Question: I am currently working (for the first time) with Paypal Payments Pro. I have a registered business account, API username, password, and signature. I also have a (pretty much) complete checkout form. But I have a few issues. The website is for political contributions, meaning I need to collect additional information like Employer and Job title. I would like to have this information sent to and stored on PayPal's servers, and I am not entirely sure how to do this, so I started doing some research. I now have a basic paypal php form that I think works:
'''
<?php
/** DoDirectPayment NVP example;
*
* Process a credit card payment.
*/
$environment = 'sandbox'; // 'sandbox' or 'beta-sandbox' or 'live'
/**
* Send HTTP POST Request
*
* @param string The API method name
* @param string The POST Message fields in &name=value pair format
* @return array Parsed HTTP Response body
*/
function PPHttpPost($methodName_, $nvpStr_) {
global $environment;
// Set up your API credentials, PayPal end point, and API version.
$API_UserName = urlencode('My Username'); // set your api username
$API_Password = urlencode('My Password'); // set your api password
$API_Signature = urlencode('My Signature'); // set your api Signature
$API_Endpoint = "https://api.sandbox.paypal.com";
if("sandbox" === $environment || "beta-sandbox" === $environment) {
$API_Endpoint = "https://api.$environment.paypal.com";
}
$version = urlencode('51.0');
// Set the curl parameters.
$ch = curl_init();
curl_setopt($ch, CURLOPT_URL, $API_Endpoint);
curl_setopt($ch, CURLOPT_VERBOSE, 1);
// Turn off the server and peer verification (TrustManager Concept).
curl_setopt($ch, CURLOPT_SSL_VERIFYPEER, FALSE);
curl_setopt($ch, CURLOPT_SSL_VERIFYHOST, FALSE);
curl_setopt($ch, CURLOPT_RETURNTRANSFER, 1);
curl_setopt($ch, CURLOPT_POST, 1);
// Set the API operation, version, and API signature in the request.
$nvpreq = "METHOD=$methodName_&VERSION=$version&PWD=$API_Password&USER=$API_UserName&SIGNATURE=$API_Signature$nvpStr_";
// Set the request as a POST FIELD for curl.
curl_setopt($ch, CURLOPT_POSTFIELDS, $nvpreq);
// Get response from the server.
$httpResponse = curl_exec($ch);
if(!$httpResponse) {
exit("$methodName_ failed: ".curl_error($ch).'('.curl_errno($ch).')');
}
// Extract the response details.
$httpResponseAr = explode("&", $httpResponse);
$httpParsedResponseAr = array();
foreach ($httpResponseAr as $i => $value) {
$tmpAr = explode("=", $value);
if(sizeof($tmpAr) > 1) {
$httpParsedResponseAr[$tmpAr[0]] = $tmpAr[1];
}
}
if((0 == sizeof($httpParsedResponseAr)) || !array_key_exists('ACK', $httpParsedResponseAr)) {
exit("Invalid HTTP Response for POST request($nvpreq) to $API_Endpoint.");
}
return $httpParsedResponseAr;
}
// Set request-specific fields.
$paymentType = urlencode('Sale'); // 'Authorization' or 'Sale'
$firstName = urlencode($_POST['firstName']);
$lastName = urlencode($_POST['lastName']);
$creditCardType = urlencode($_POST['card_type']);
$creditCardNumber = urlencode($_POST['card_number']);
$expDateMonth = $_POST['11'];
// Month must be padded with leading zero
$padDateMonth = urlencode(str_pad($expDateMonth, 2, '0', STR_PAD_LEFT));
$expDateYear = urlencode($_POST['18']);
$cvv2Number = urlencode($_POST['cvv']);
$address1 = urlencode($_POST['address1']);
$address2 = urlencode($_POST['address2']);
$city = urlencode($_POST['customer_city']);
$state = urlencode($_POST['customer_state']);
$zip = urlencode($_POST['zip']);
$country = urlencode($_POST['state']); // US or other valid country code
$amount = urlencode($_POST['50']);
$currencyID = urlencode('USD'); // or other currency ('GBP', 'EUR', 'JPY', 'CAD', 'AUD')
// Add request-specific fields to the request string.
$nvpStr = "&PAYMENTACTION=$paymentType&AMT=$amount&CREDITCARDTYPE=$creditCardType&ACCT=$creditCardNumber".
"&EXPDATE=$padDateMonth$expDateYear&CVV2=$cvv2Number&FIRSTNAME=$firstName&LASTNAME=$lastName".
"&STREET=$address1&CITY=$city&STATE=$state&ZIP=$zip&COUNTRYCODE=$country&CURRENCYCODE=$currencyID";
// Execute the API operation; see the PPHttpPost function above.
$httpParsedResponseAr = PPHttpPost('DoDirectPayment', $nvpStr);
if("SUCCESS" == strtoupper($httpParsedResponseAr["ACK"]) || "SUCCESSWITHWARNING" == strtoupper($httpParsedResponseAr["ACK"])) {
exit('Direct Payment Completed Successfully: '.print_r($httpParsedResponseAr, true));
} else {
exit('DoDirectPayment failed: ' . print_r($httpParsedResponseAr, true));
}
?>
'''
I found this sample online and it's the first I was able to get functioning. The issue is I'm not entirely sure where I can store the extra information to send to paypal. Another issue is that on the PayPal site, it says never send a live transaction using POST, as it is not secure. So what should I use? I ahve SSL and the content should be encrypted. Furthermore, how can I prevent a user from navigating directly to this page and getting my credentials? I have seen people suggest placing the php file outside of the webroot, would this work for me?
I am aware that I need to add validity checks to the actual php file, which once I get the basic payment things working I can add.
Another issue I had was passing this extra information on to the paypal express checkout page. Is it possible to do that? I am fairly certain I saw a post about that on here, but I can no longer seem to find it.
In short:
How do I securely transmit data to PayPal?
How do I transmit extra data (Employer, Job Title, etc.) to PayPal?
How do I keep my API information secure?
How can I send extra data if the user chooses to use PayPal express?
I'm very sorry if any of this information is readily available I really have been doing as much research as I can:

It seems I'm just in a bit over my head at the moment and I would really appreciate any help I can get. Links to documentation, explanations of how certain things should work. Really, and help would be appreciated.
Thanks StackOverflow!
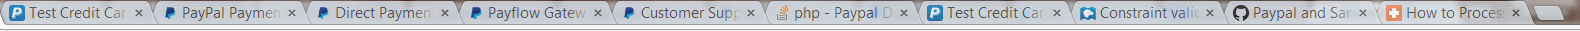
Answer: With all respect, I would encourage you to make two significant changes in your approach.
First, I would recommend using one of PayPal's SDKs rather than writing everything yourself from the URL upwards using curl. You are making like hard on yourself when you don't need to. See e.g. <URL>
Second, PayPal is not your database; you need one of your own to store your extra information (such as employer and job title). You can do some awkward things to shove a little bit of your data into pass-through fields on a PayPal transaction but you will likely have issues and be unsatisfied with this approach. The accepted solution to this is to generate your own transaction record (call it donation, or invoice, or whatever) and store it in your db, and pass a unique identifier of this record from your database to PayPal as the PayPal "invoice_id". This has the additional benefit of PayPal being able to catch potential errors on your side that could lead to double-charging someone twice for the same transaction.
As for your specific questions:
> How do I securely transmit data to PayPal?
Use https (which you do). Preferably via an SDK which helps prevent a variety of of other ways to leak information which you could inadvertently do if you code it all yourself.
> How do I transmit extra data (Employer, Job Title, etc.) to PayPal?
Don't; see above.
> How do I keep my API information secure?
Keep it only on your server (except when sending it to PayPal), and secure your server properly. Use https to secure the communication between your server and PayPal (which PayPal will enforce anyway).
> How can I send extra data if the user chooses to use PayPal express?
Both Express Checkout and DoDirectPayment support an invoice field.